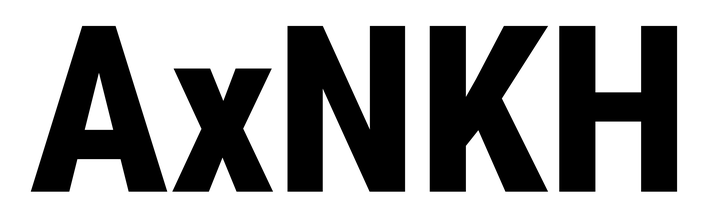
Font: Roboto_Condensed_ExtraBold